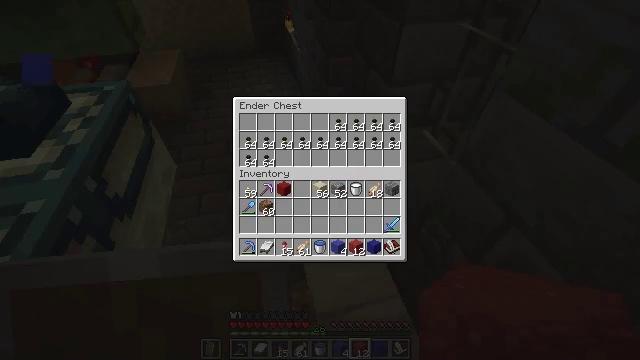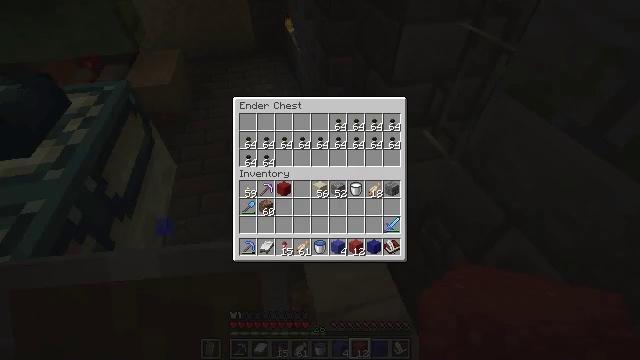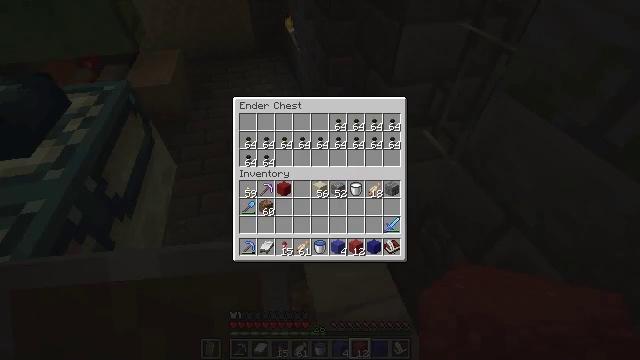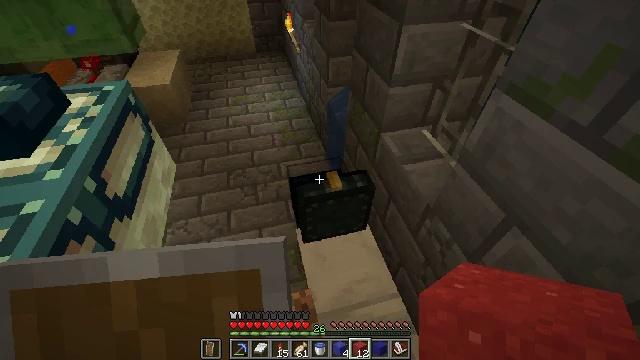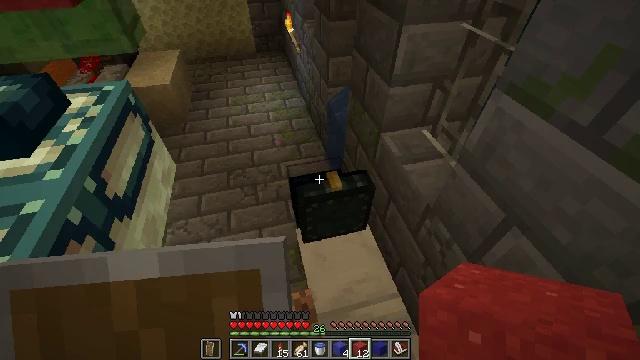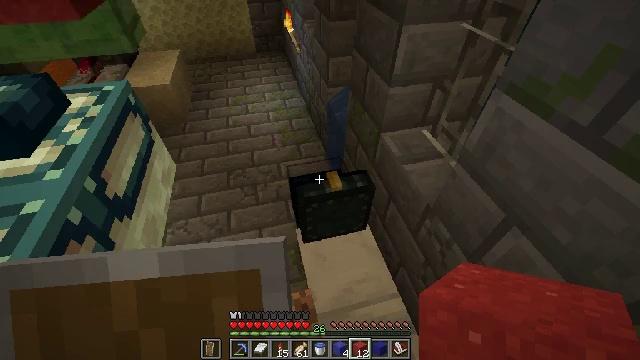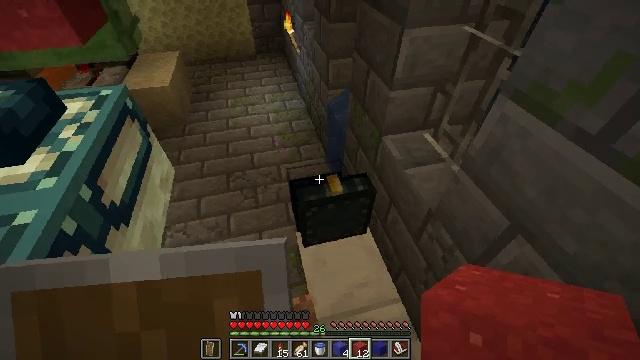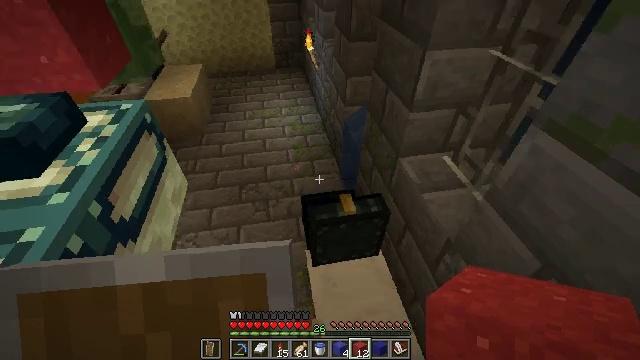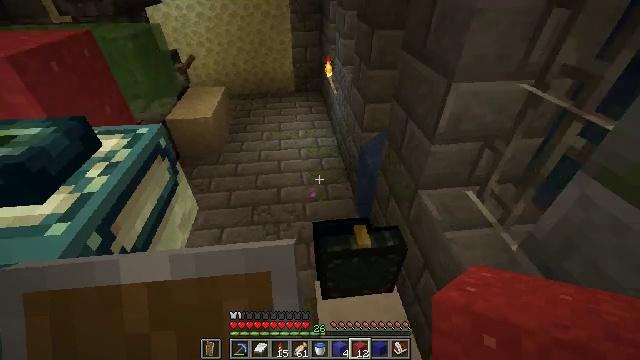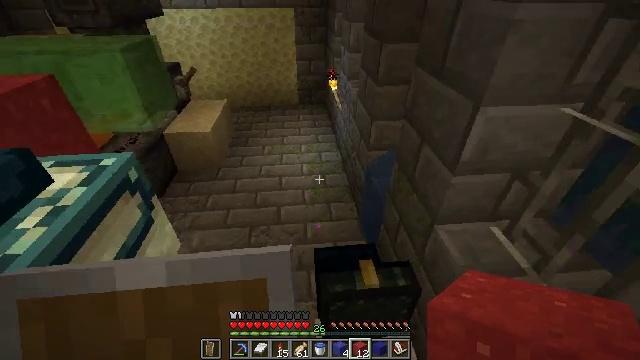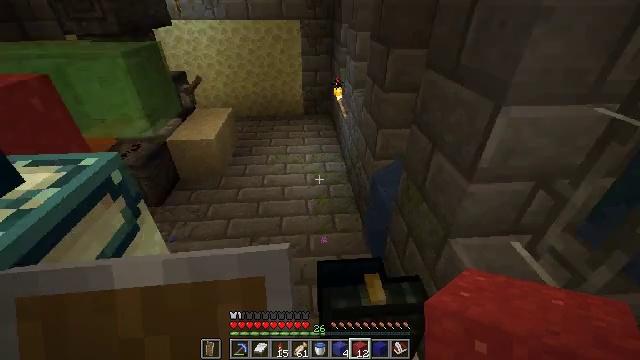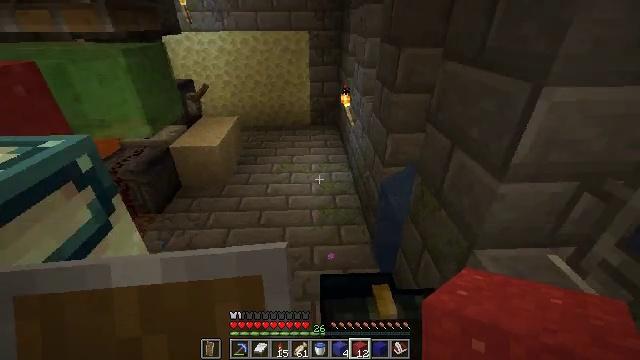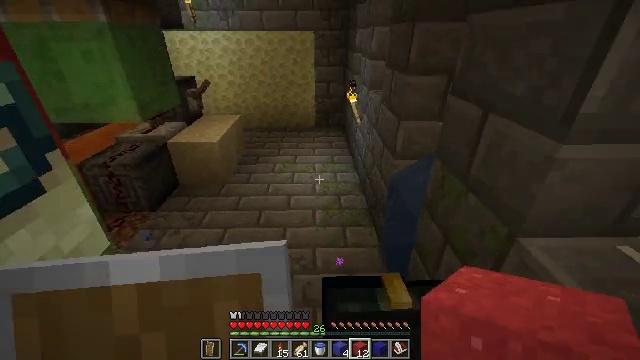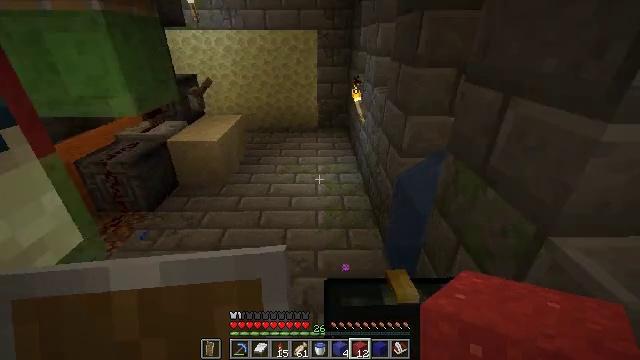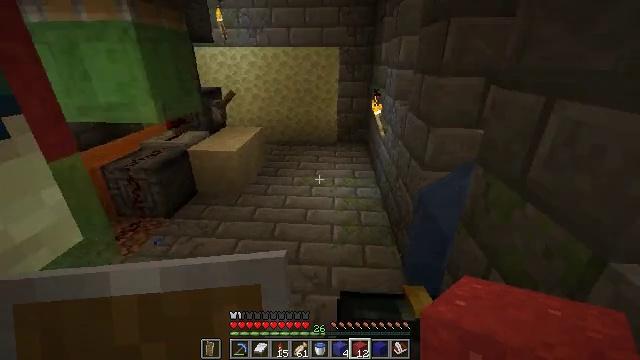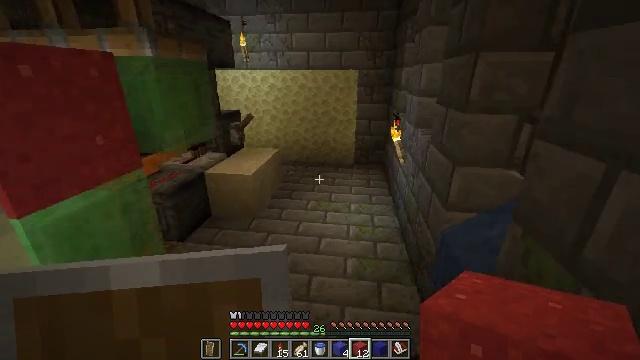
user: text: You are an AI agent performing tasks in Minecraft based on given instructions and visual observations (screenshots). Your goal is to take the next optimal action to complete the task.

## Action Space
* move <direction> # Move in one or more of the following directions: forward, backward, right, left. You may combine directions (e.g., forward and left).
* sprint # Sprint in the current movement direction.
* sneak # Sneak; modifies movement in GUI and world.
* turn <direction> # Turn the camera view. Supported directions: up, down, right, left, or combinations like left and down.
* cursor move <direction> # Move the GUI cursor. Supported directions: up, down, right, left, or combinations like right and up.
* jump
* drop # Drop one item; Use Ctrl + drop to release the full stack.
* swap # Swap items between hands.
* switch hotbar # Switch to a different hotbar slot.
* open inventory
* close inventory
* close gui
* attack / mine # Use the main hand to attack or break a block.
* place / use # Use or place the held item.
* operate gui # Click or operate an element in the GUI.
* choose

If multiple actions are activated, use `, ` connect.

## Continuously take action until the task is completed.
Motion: motion action
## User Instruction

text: Mine the red concrete powder block.
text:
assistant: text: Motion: cursor move right
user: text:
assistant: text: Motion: no_op
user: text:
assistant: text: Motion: no_op
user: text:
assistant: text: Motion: close gui
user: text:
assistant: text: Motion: no_op
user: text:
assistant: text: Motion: move forward
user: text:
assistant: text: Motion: move forward, turn left and up
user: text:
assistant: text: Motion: move forward, turn left and up
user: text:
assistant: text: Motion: move forward, turn left and up
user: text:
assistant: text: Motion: move forward, turn left and up
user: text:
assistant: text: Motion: move forward, turn left and up
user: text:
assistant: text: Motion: move forward, turn left and up
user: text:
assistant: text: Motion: move forward
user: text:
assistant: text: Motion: move forward, turn left and up
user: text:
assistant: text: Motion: move forward, turn left and up
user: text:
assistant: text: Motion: move forward, turn left and up
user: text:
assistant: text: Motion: move forward
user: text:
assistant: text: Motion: move forward
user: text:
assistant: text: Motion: move forward
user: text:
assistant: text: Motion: move forward
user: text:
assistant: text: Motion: move forward and move right, turn left
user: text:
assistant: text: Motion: move forward and move right, turn left and up
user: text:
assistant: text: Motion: move forward and move right, turn left and up
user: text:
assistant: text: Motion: move forward and move right, turn left and up
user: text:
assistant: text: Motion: move forward and move right, turn left and up
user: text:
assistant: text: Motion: move forward and move right, turn left
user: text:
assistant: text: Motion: move forward and move right, turn left
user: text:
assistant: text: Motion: move forward and move right, turn left
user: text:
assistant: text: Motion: move forward and move right, turn left and up
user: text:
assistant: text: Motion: move forward and move right, turn left